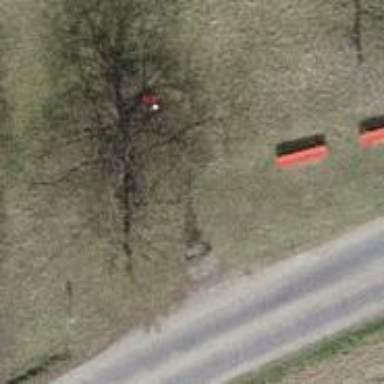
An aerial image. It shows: Wayside cross with historic significance.